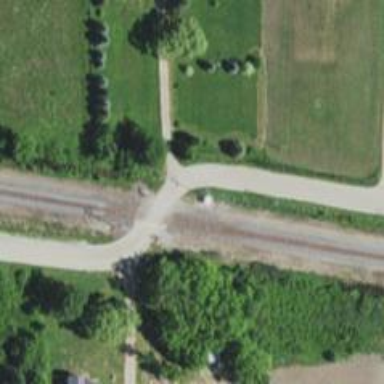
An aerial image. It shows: Railway level crossing.